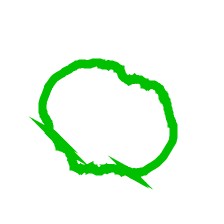
Shape: circle